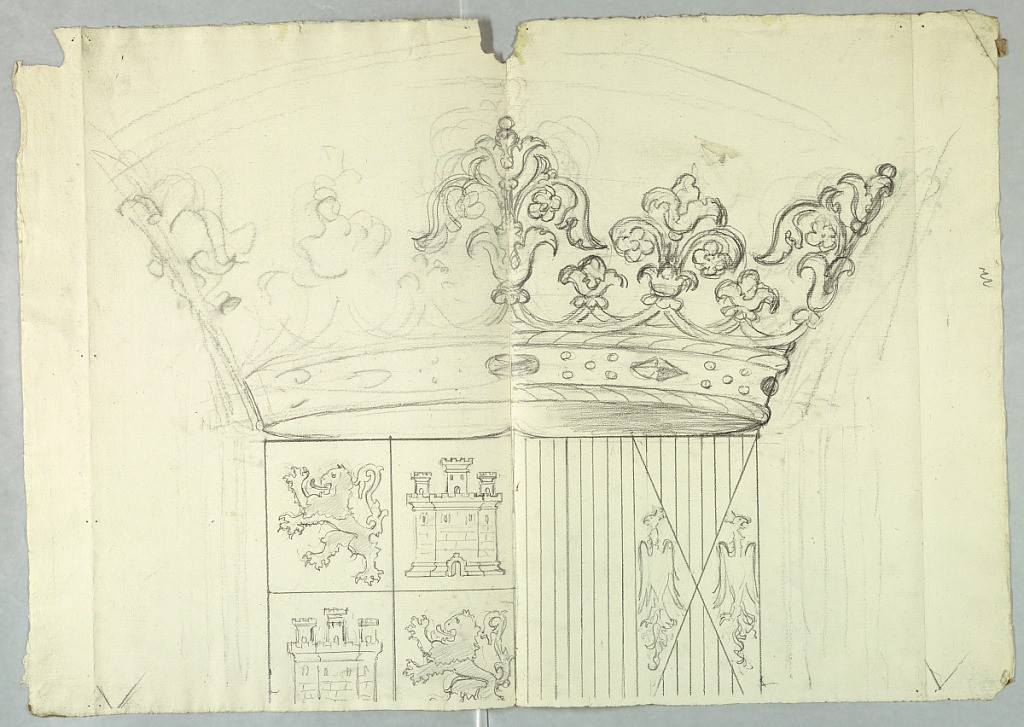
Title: Design for the coat of arms of Isabella I of Castile and Ferdinand II of Aragon
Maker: Raimundo de Madrazo, Spanish, 1841–1920
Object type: Drawing
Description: Design for the coat of arms of Isabella I of Castile and Ferdinand II of Aragon. Made for the painting The Return of Christopher Columbus to the Spanish Court, currently owned by the Italian Charities of America.